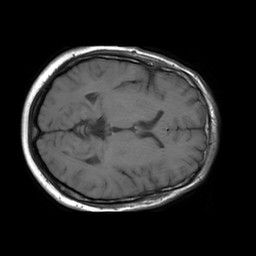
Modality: T1w
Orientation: axial
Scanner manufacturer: philips
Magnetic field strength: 1.5 T
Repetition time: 0.7047 s
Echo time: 0.015 s